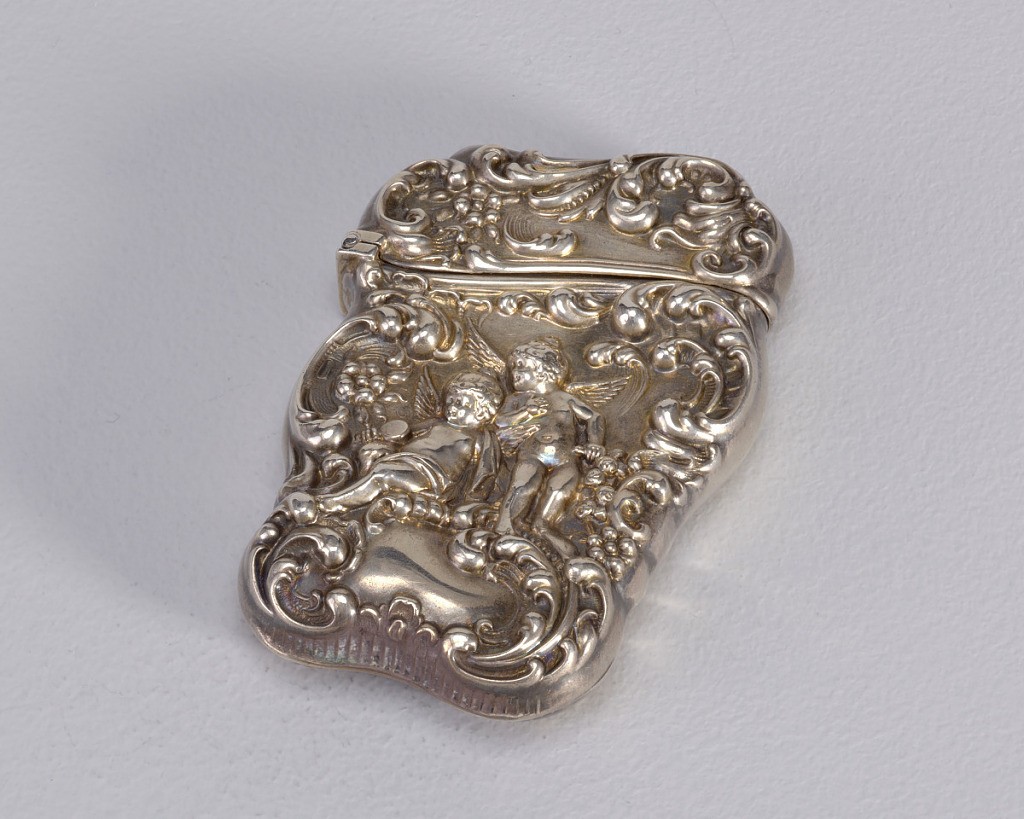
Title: Cupids and Scroll Work
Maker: Unger Brothers, Newark, New Jersey, 1872 – 1919
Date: ca. 1896
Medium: Silver
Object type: Matchsafe
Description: Oblong, rounded sides and corners with irregular curves and counter-curves along four sides, upper portion of box wider than lower, with lid slanted on the diagonal; box features neo-rococo, repoussé decoration with c-scrolls, flowers and two cupids above a cartouche; reverse features no decoration except an irregularly shaped reserve inscribed "Beth to Ceph, Xmas '96"; reverse side also concave in form. Lid hinged on side. Slightly concave striker on bottom.